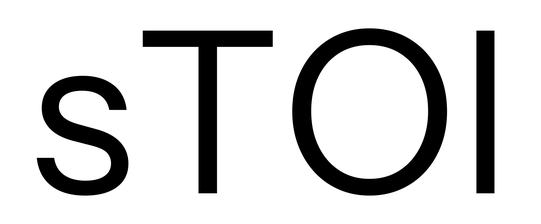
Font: InstrumentSans_Regular